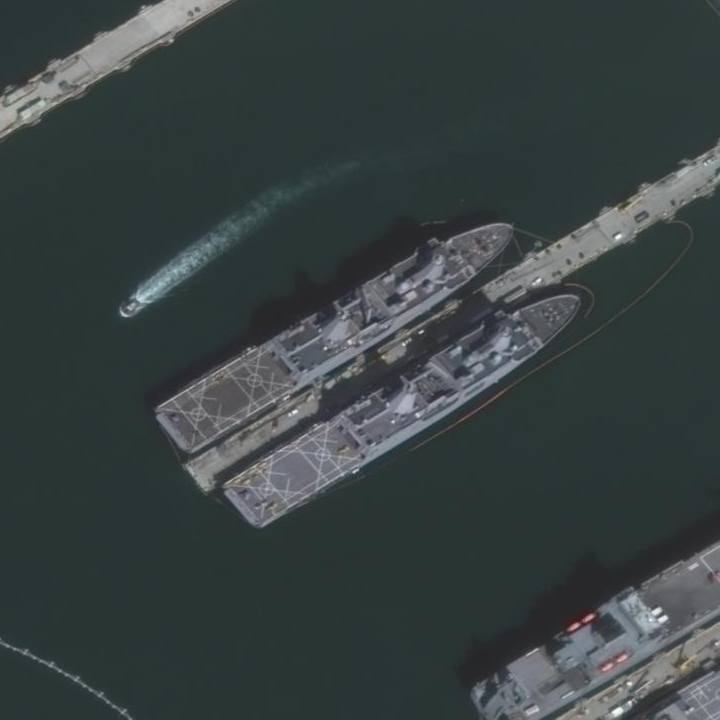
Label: San_Antonio-class_transport_dock